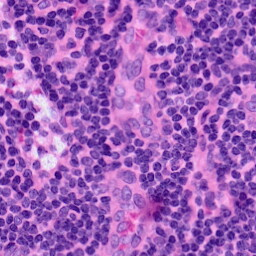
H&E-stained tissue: LymphNode